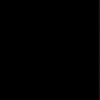
Label: dusty